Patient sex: M
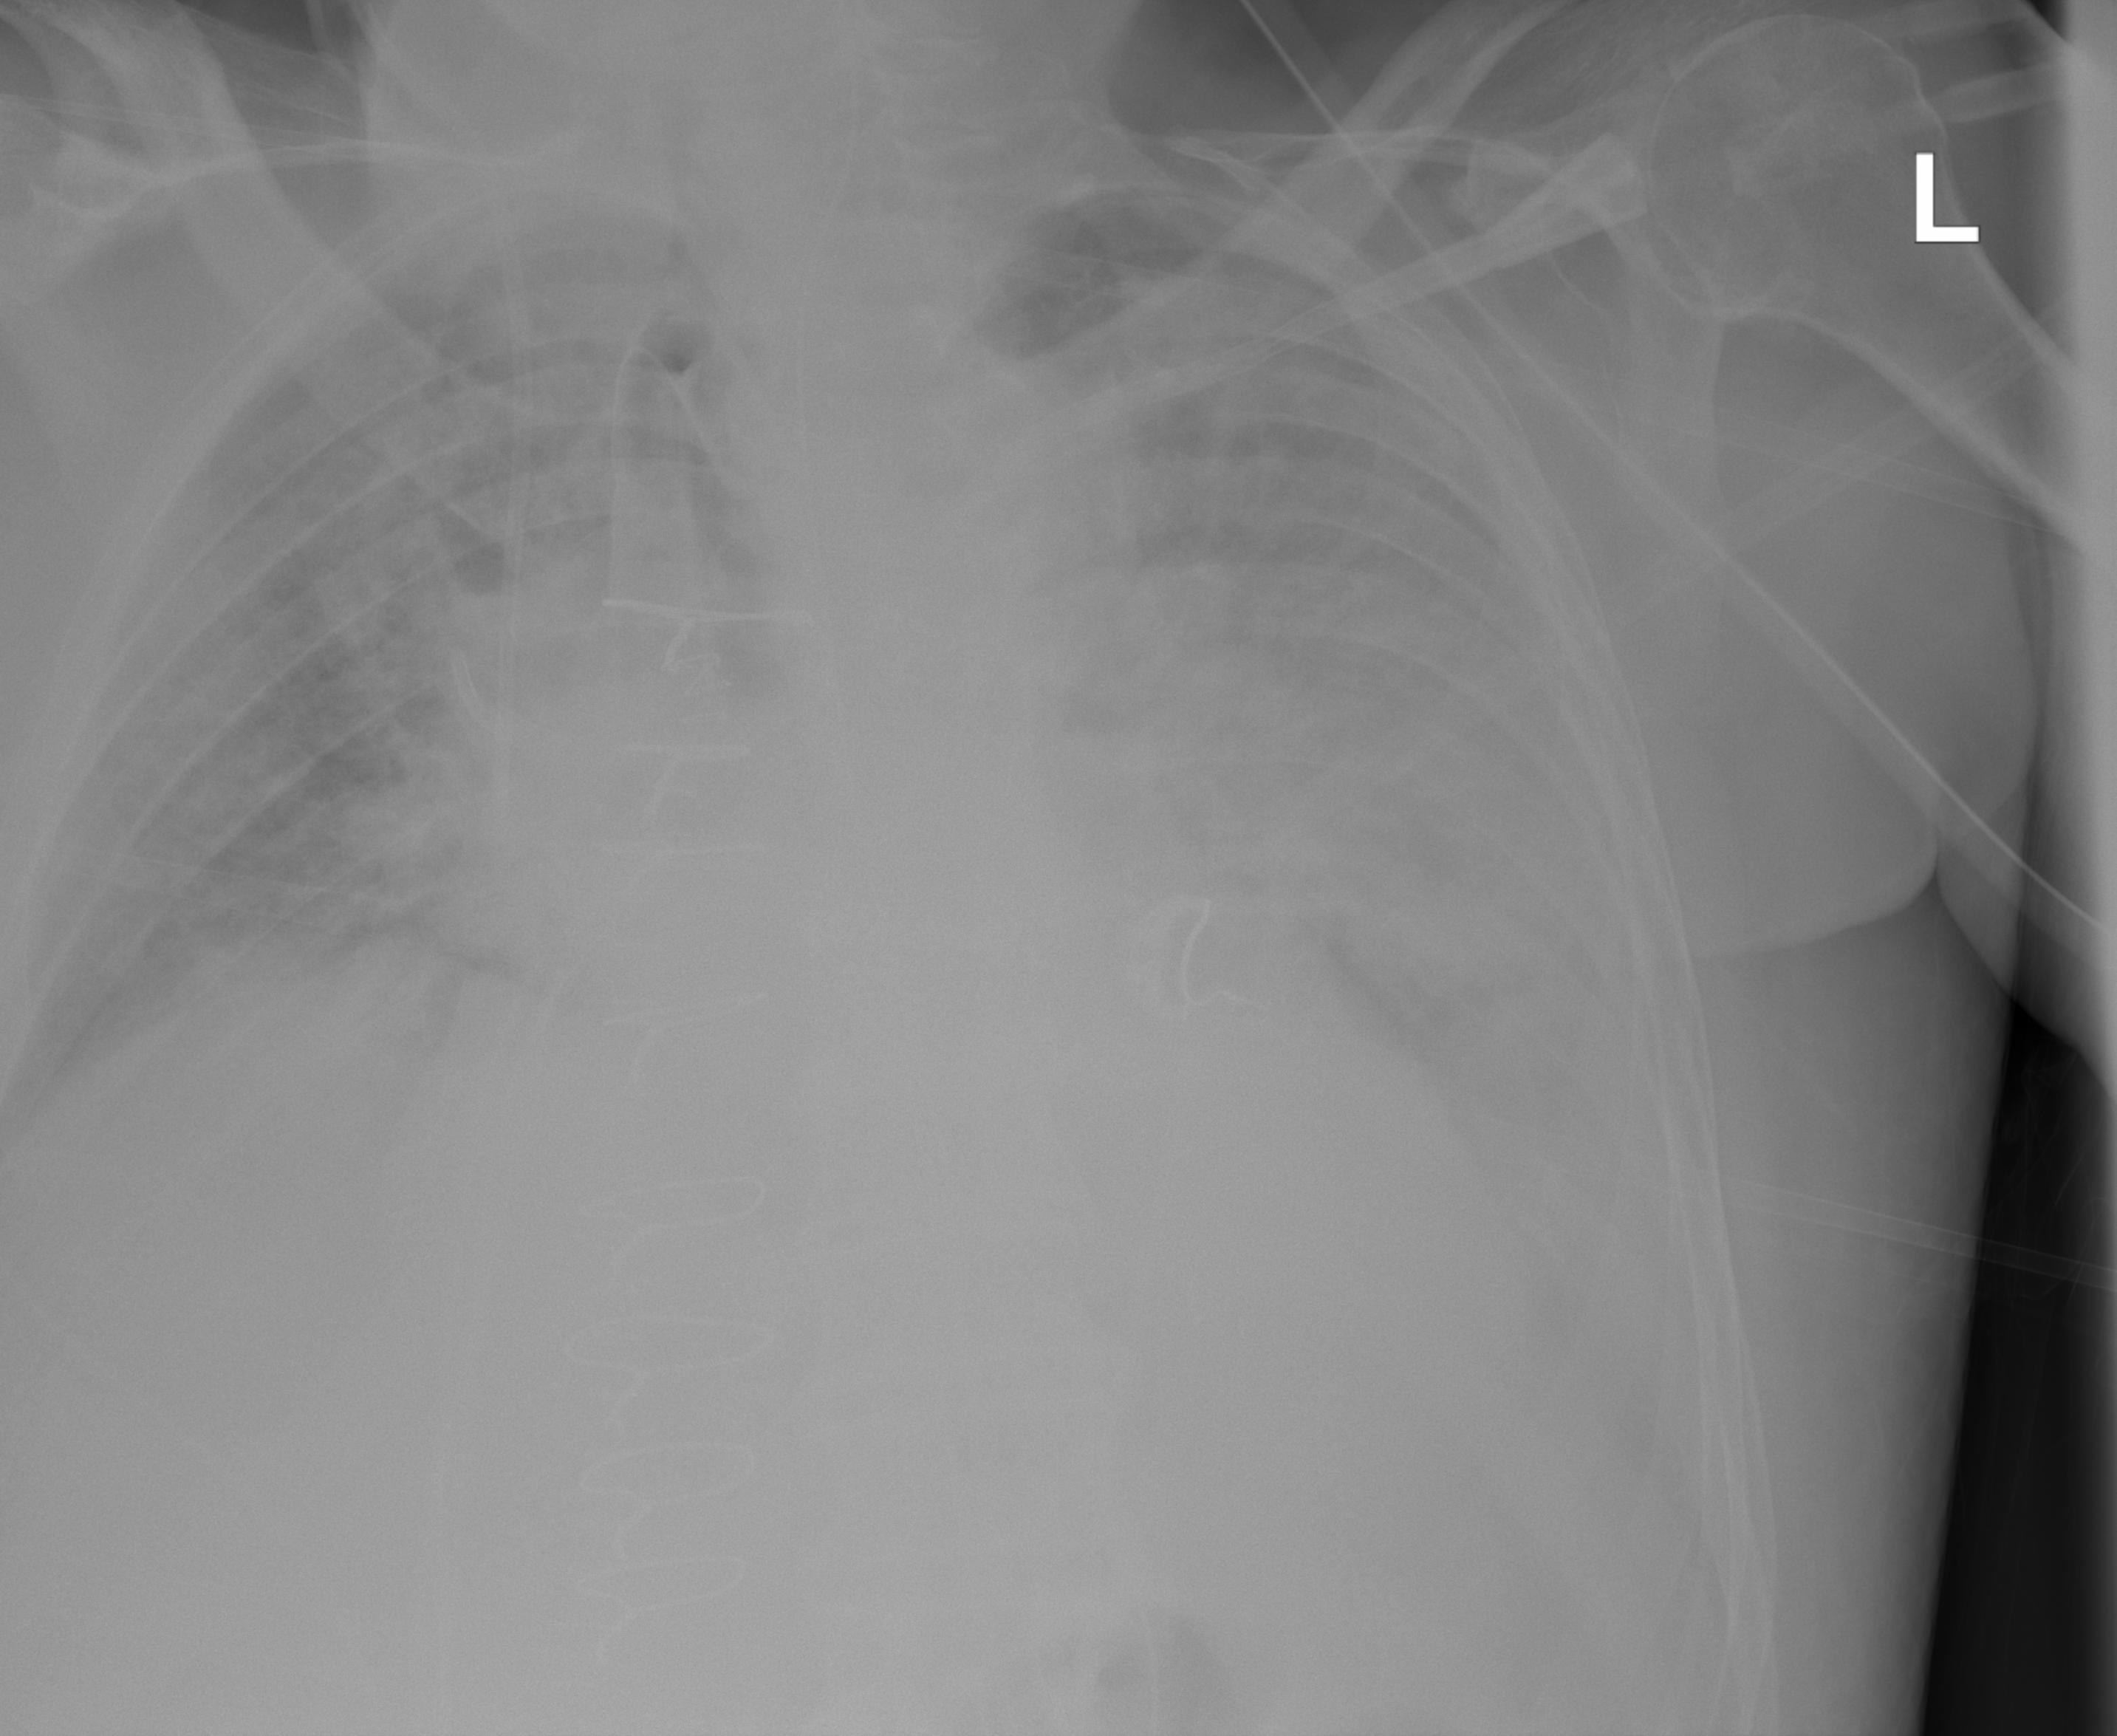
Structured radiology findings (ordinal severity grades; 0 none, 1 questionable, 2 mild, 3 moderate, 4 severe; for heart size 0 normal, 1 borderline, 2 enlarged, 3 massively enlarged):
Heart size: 2
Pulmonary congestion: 3
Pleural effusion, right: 2
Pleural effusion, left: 2
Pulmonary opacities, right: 2
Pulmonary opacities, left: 3
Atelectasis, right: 2
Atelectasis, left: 3